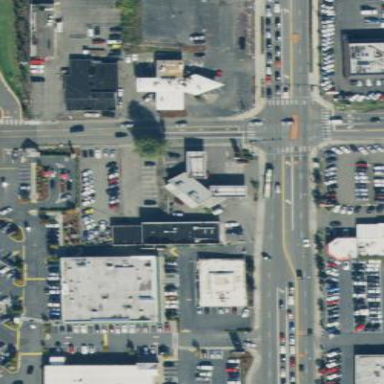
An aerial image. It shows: Commercial area.